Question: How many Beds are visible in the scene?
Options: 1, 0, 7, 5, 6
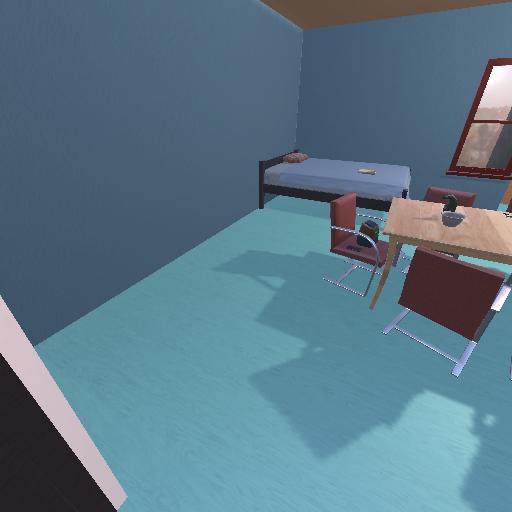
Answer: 1